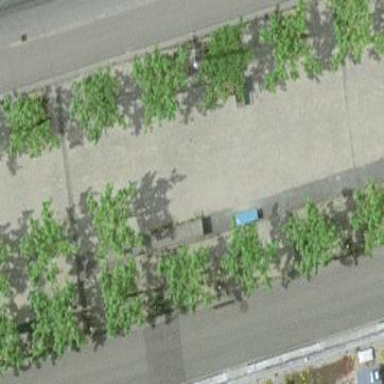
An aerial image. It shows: Pedestrian road made of fine gravel.